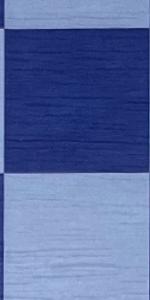
Label: Empty